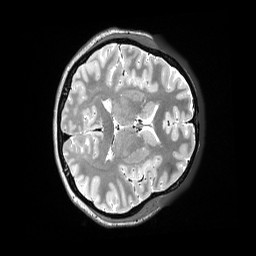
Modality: T2w
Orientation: axial
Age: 36
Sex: female